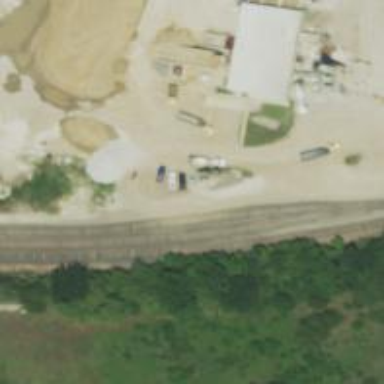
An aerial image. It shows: Railway siding with rails.